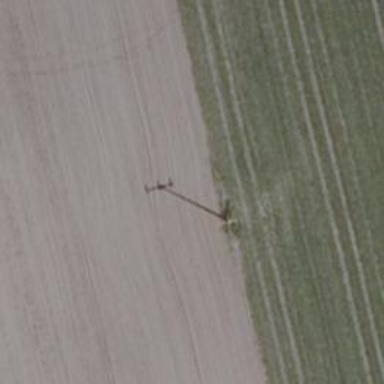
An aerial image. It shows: Minor power line with three cables.